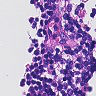
Metastatic tissue present: no